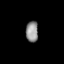
Tissue: lung
Cell type: Myeloid cells
Senescence score: 0.5757
Nuclear area (px): 253
Mean DAPI intensity: 144.296